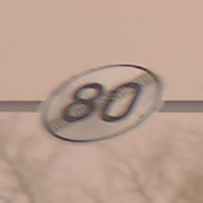
Verkehrszeichen: EndeGeschwindigkeit80
Umgebung: Outdoor, Urban
Tageszeit: Night
Wetter: Overcast
Licht: Artificial
Jahreszeit: Winter
Kontrast: MediumContrast